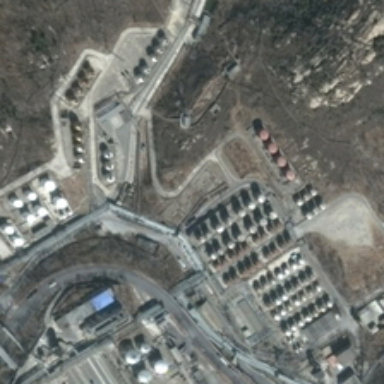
A large white storage tank is placed in the factory .